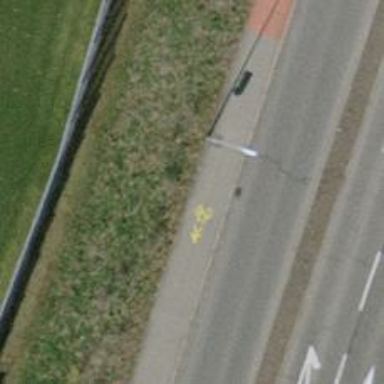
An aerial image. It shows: Asphalt sidewalk path.